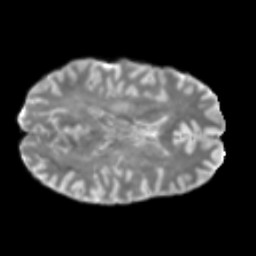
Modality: T2w
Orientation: axial
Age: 46
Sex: male
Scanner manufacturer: siemens
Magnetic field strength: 3 T
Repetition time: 5 s
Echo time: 0.092 s